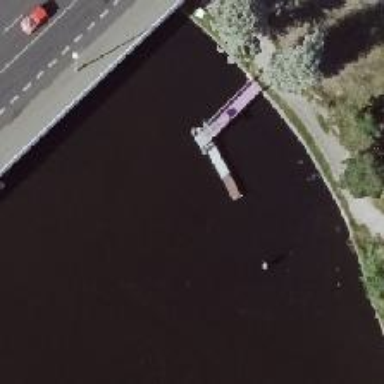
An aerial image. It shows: Pier made of metal.